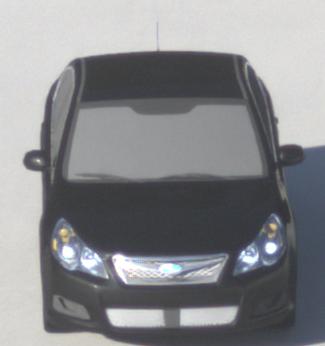
Make: Subaru
Model: Legacy 2.0R
Detailed model: Legacy (IV) Limousine
Model produced from: 2007/09
Model produced until: 2008/10
Doors: 4
Color: black
Road condition: dry road
Daytime: sunrise or sunset
Contrast: medium contrast